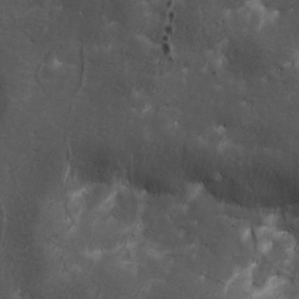
Label: non_frost